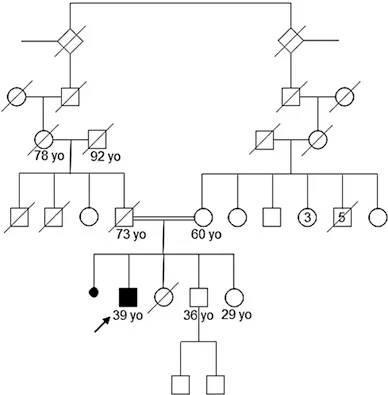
Family History. The family pedigree representing six generations. Subject IV-4 died of acute myeloid leukemia. Subject V-2 died at 5 months (skin lesions/meningitis/hospitalized for 3 months). No other family member presents clinical manifestations of Classic Homocystinuria or Camptodactyly-Arthropathy-Coxa Vara-Pericarditis Syndrome or autosomal recessive nonsyndromic deafness.
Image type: pathology (fish)